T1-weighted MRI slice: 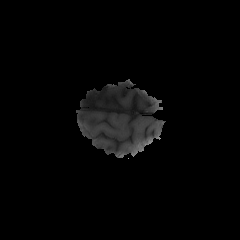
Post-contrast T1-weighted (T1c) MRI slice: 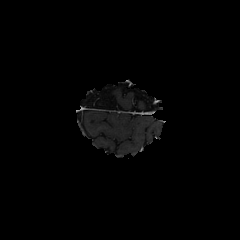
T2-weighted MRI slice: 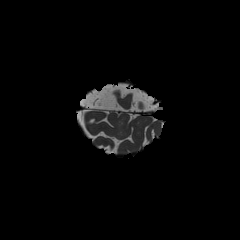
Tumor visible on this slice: no